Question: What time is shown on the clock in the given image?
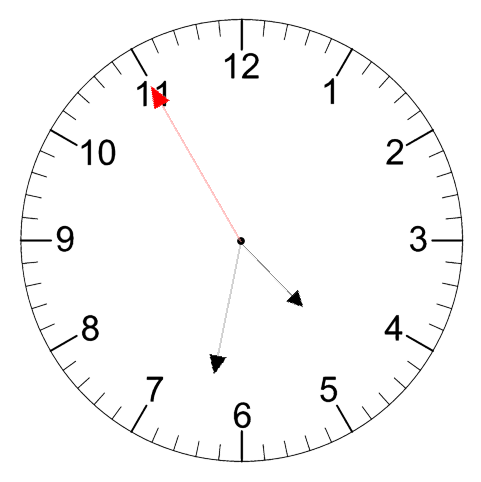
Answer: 04:31:55